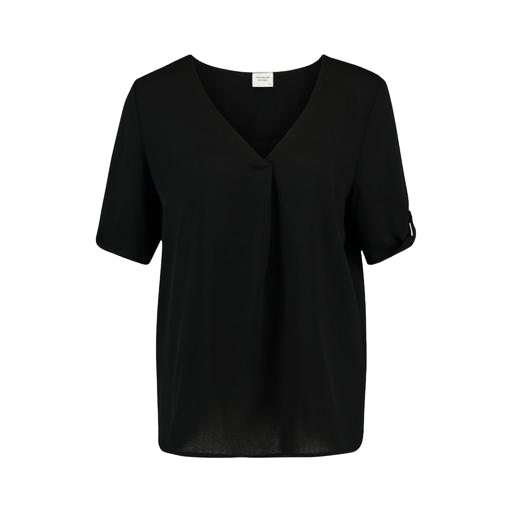
black v-neck top only macy, black short-sleeve v-neck blouse, black v-neck t-shirt only macy, white background